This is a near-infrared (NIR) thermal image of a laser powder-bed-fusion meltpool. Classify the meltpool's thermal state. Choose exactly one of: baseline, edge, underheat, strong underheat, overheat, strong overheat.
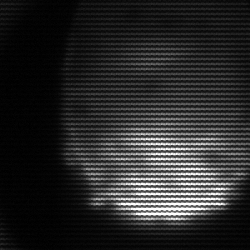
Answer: edge